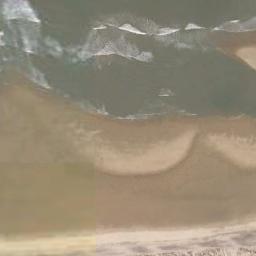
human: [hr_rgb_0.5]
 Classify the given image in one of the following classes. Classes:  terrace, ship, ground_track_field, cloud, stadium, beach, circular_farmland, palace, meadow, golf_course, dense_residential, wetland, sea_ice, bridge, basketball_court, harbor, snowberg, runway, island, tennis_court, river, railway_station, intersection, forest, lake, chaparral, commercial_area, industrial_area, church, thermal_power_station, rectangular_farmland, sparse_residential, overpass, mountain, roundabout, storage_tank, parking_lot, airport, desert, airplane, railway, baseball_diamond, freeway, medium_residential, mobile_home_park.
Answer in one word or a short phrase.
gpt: beach